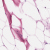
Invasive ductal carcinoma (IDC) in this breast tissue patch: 0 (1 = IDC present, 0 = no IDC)